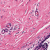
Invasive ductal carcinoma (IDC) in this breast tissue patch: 0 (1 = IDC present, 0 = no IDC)